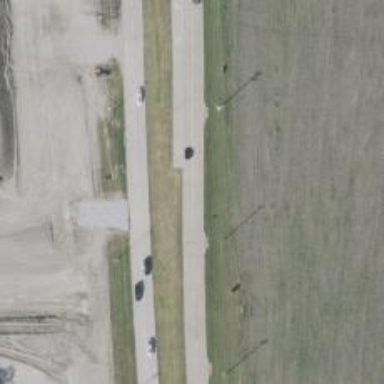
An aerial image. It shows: Secondary link road.